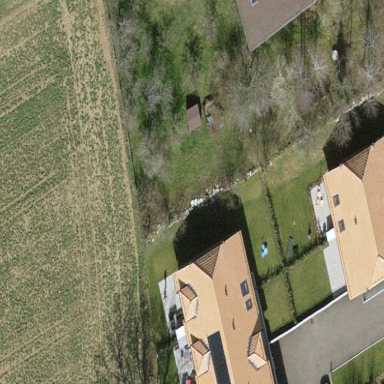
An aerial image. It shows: Garden that is leisure land.